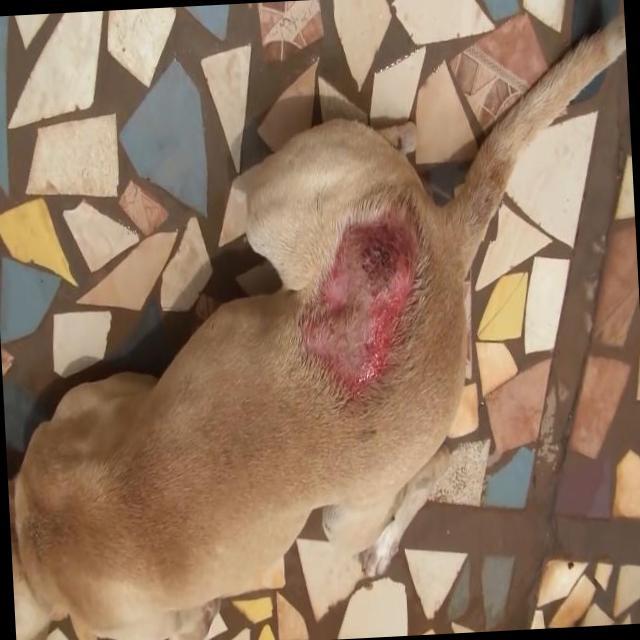
Canine dermatitis — inflammation of the skin presenting with erythema, pruritus, papules, and excoriation. May be allergic, contact, or atopic in origin.